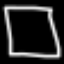
Label: square